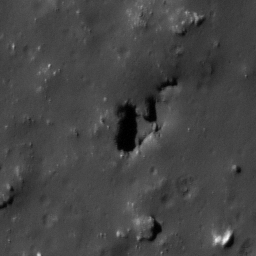
Pit: Wood T 1a
Host crater: Wood T
Host type: impact_melt
Lunar coordinates: latitude 43.888, longitude 235.754